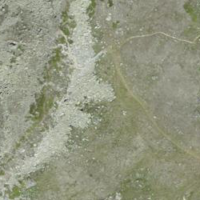
EUNIS habitat code: 31
Species observed at this site:
Primula hirsuta